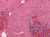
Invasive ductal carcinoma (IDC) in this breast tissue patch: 0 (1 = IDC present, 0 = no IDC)